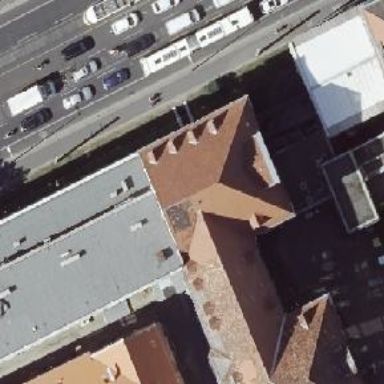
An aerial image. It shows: View of roof edge.